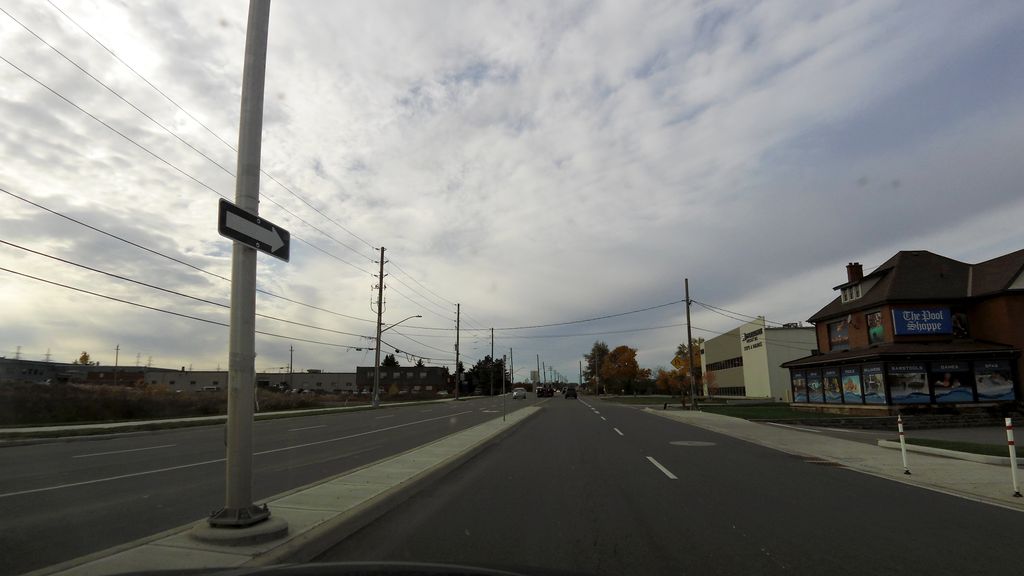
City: hamilton